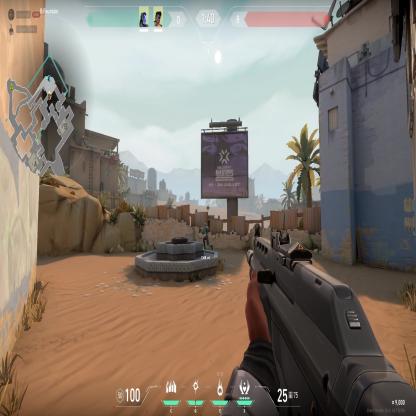
Label: teammate